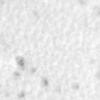
Label: no_change